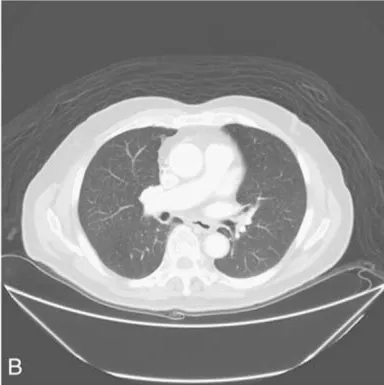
In patient 3, a 79-year-old man with advanced proximal jejunal cancer underwent primary lesions resection and received proton therapy over pulmonary metastatic lesions, followed by the self-paid anti-PD-1 treatment. Before anti-PD-1 treatment, pulmonary metastatic lesions over bilateral hilums were found (A and B).
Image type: radiology (ct)